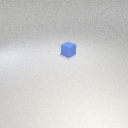
small blue rubber cube